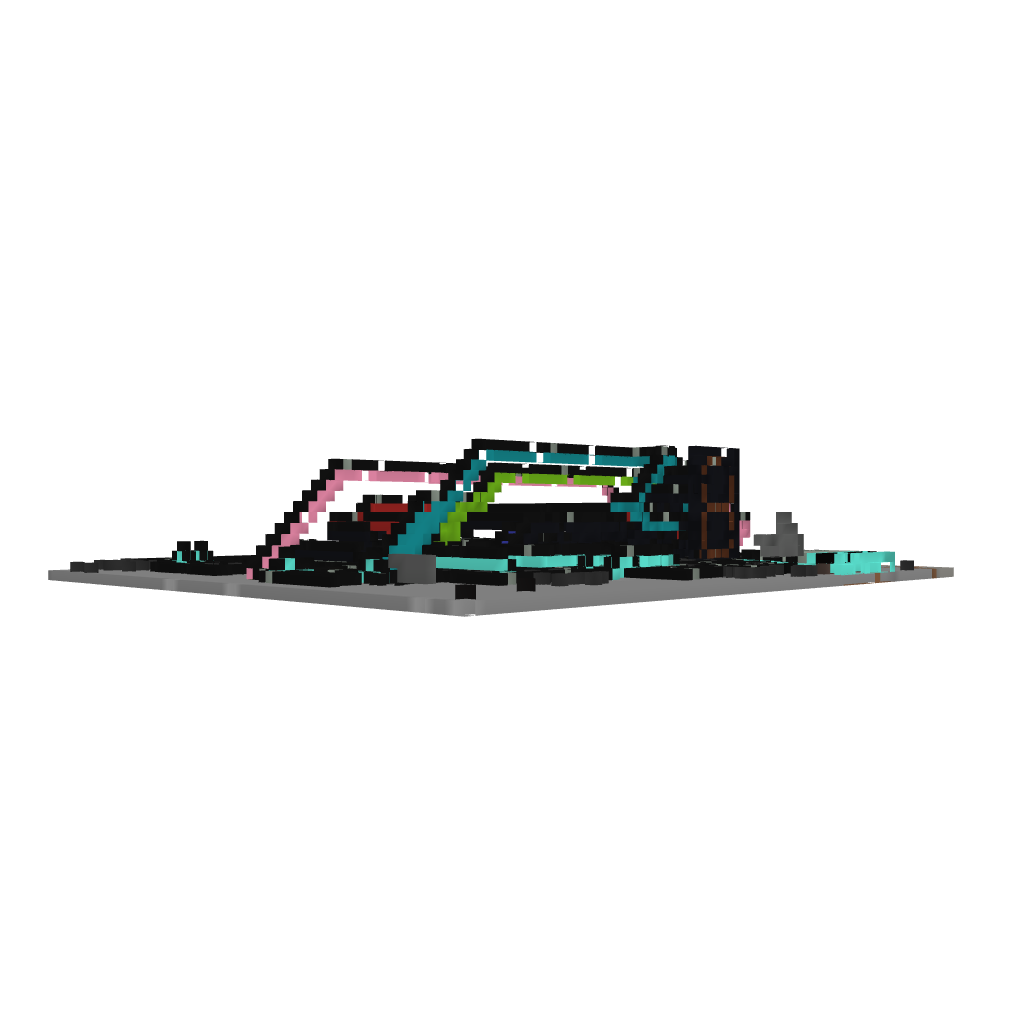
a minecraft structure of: Numbers 0-9